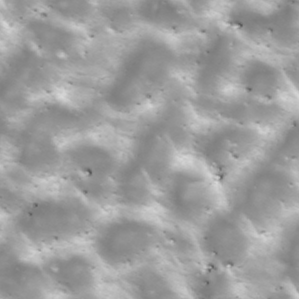
Label: non_frost